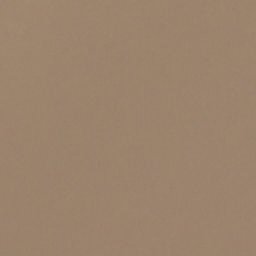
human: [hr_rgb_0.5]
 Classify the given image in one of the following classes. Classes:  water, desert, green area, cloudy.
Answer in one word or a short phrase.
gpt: cloudy